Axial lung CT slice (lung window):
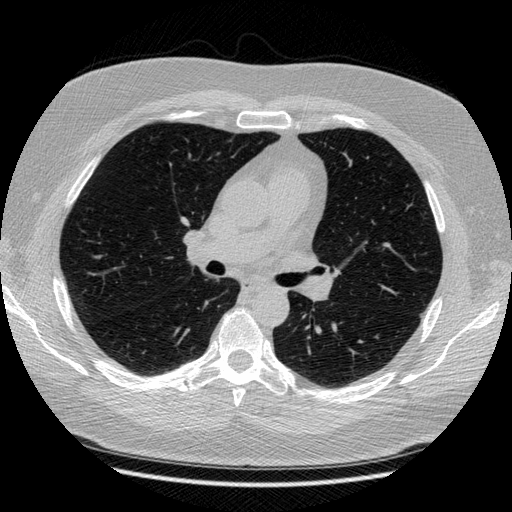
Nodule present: no